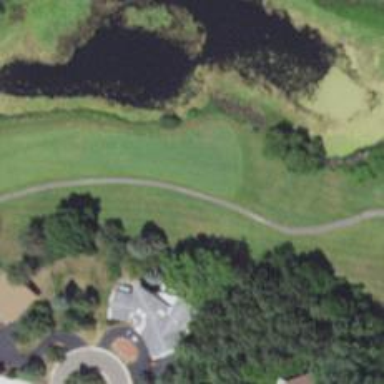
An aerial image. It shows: Path designated for golf carts.